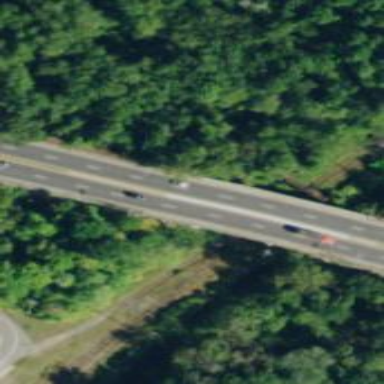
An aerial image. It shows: Trunk highway bridge with asphalt surface.